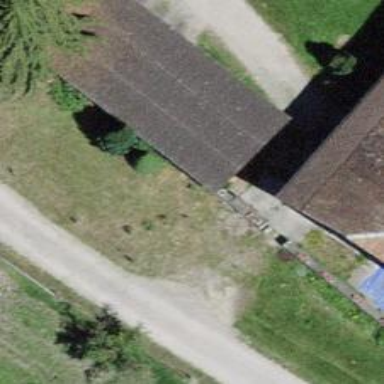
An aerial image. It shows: Rural barn.